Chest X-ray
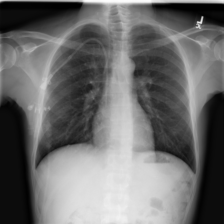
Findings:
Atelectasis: negative
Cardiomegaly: negative
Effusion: negative
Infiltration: negative
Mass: negative
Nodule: negative
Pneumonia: negative
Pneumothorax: negative
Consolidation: negative
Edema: negative
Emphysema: negative
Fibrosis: negative
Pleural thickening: negative
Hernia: negative